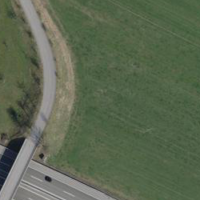
EUNIS habitat code: 57
Species observed at this site:
Ciconia ciconia